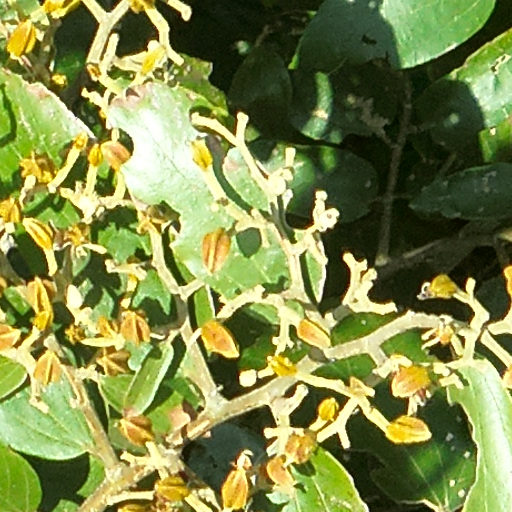
Species: Luehea seemannii
GBIF accepted scientific name: Luehea seemannii
Crown area (m\u00b2): 107.778